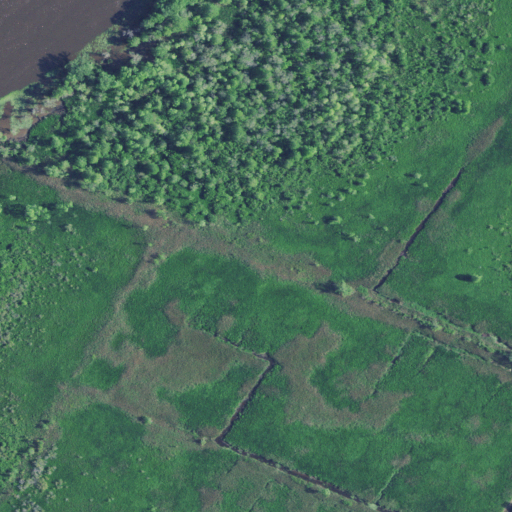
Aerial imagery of island in South Carolina named Oaks Island containing woody wetlands, herbaceous wetlands, and open water